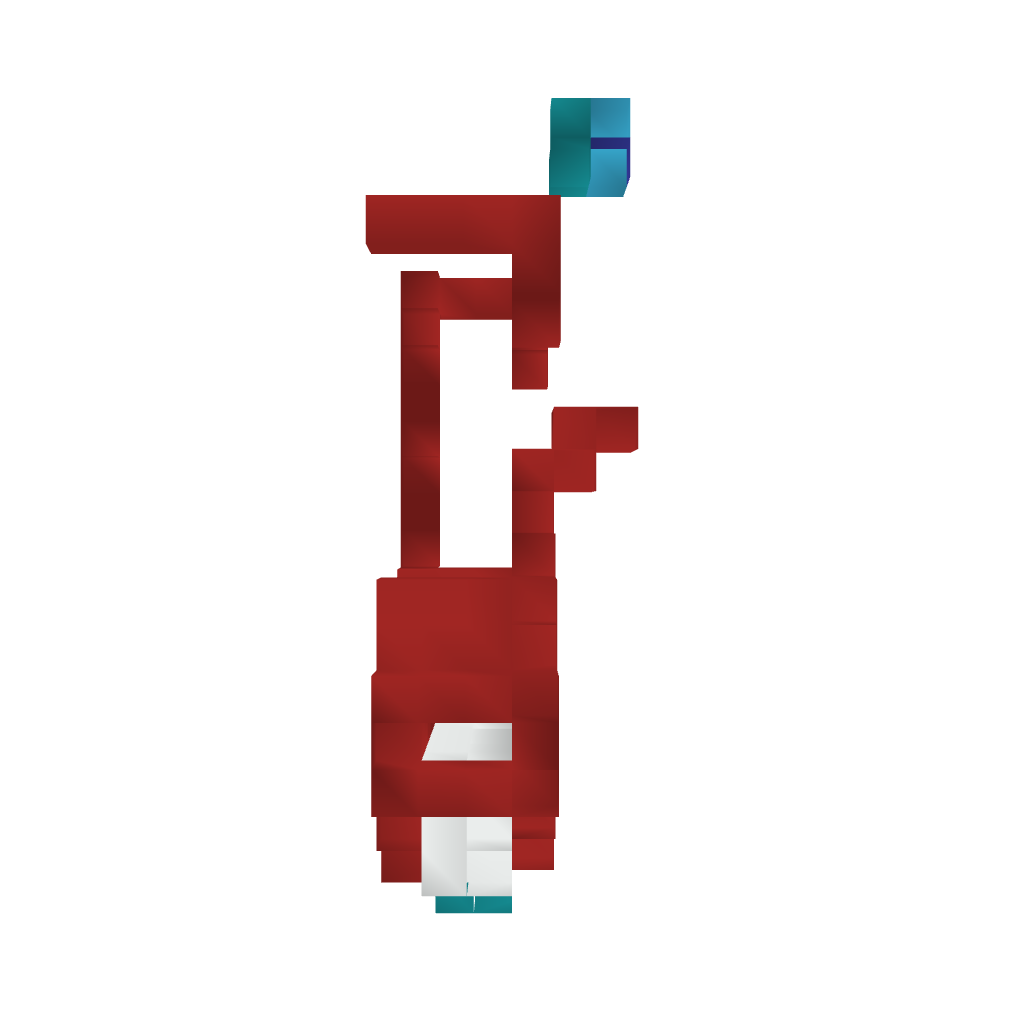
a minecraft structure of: Pamela Statue